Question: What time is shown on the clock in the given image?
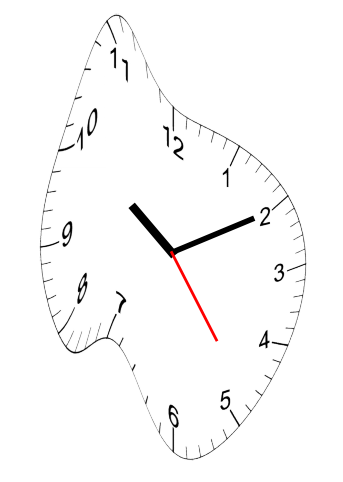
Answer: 10:10:24